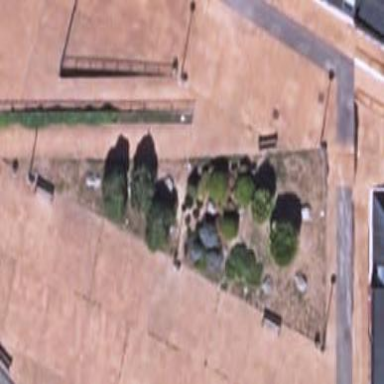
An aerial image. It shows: Garden area designated for leisure land.